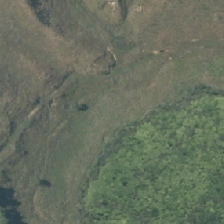
Land cover: low_producing_grassland